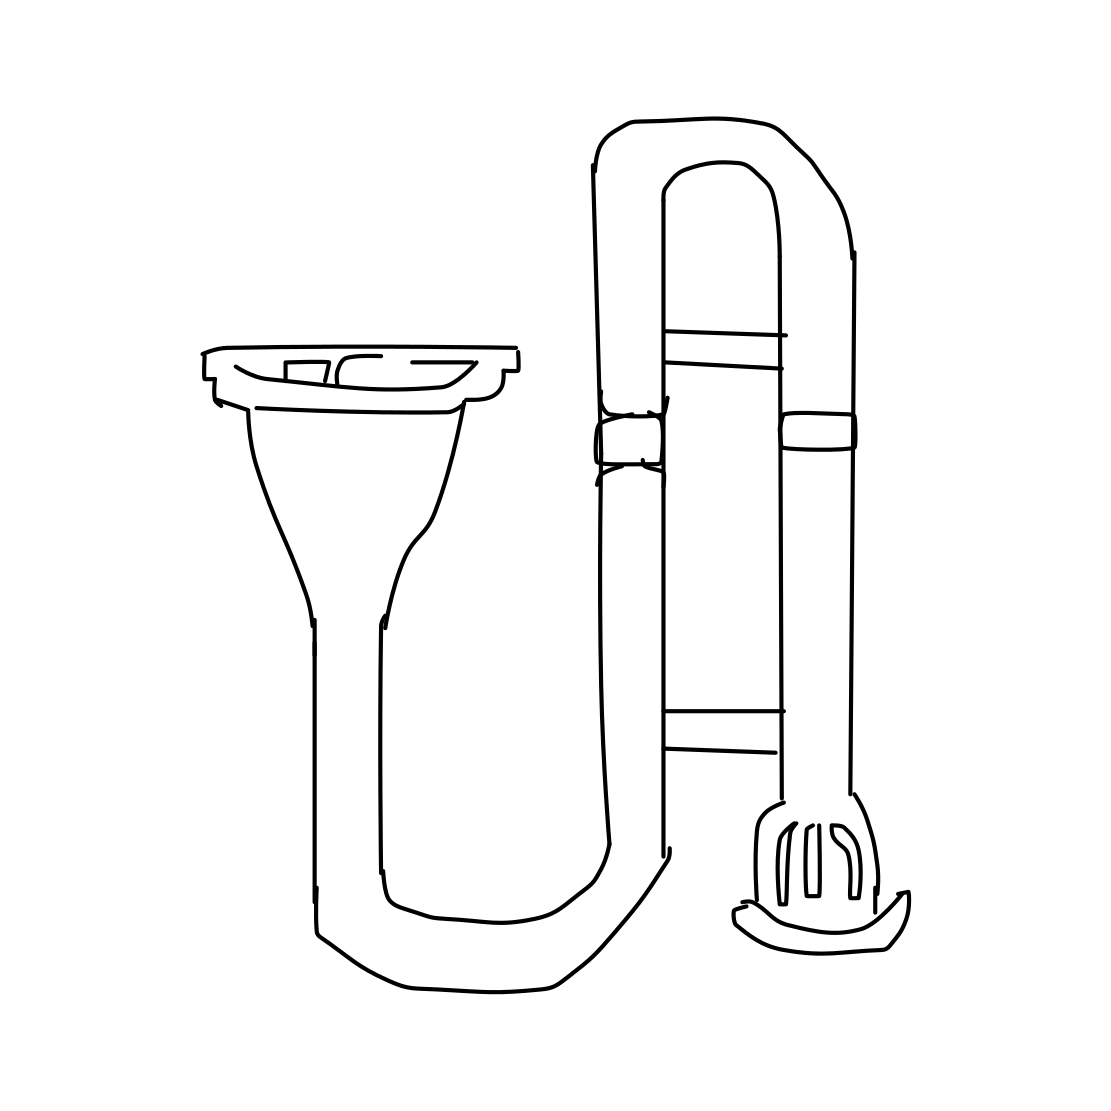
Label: trombone